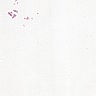
Metastatic tissue present: no